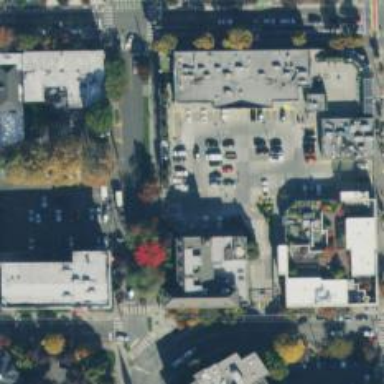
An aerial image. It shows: Rooftop parking area.